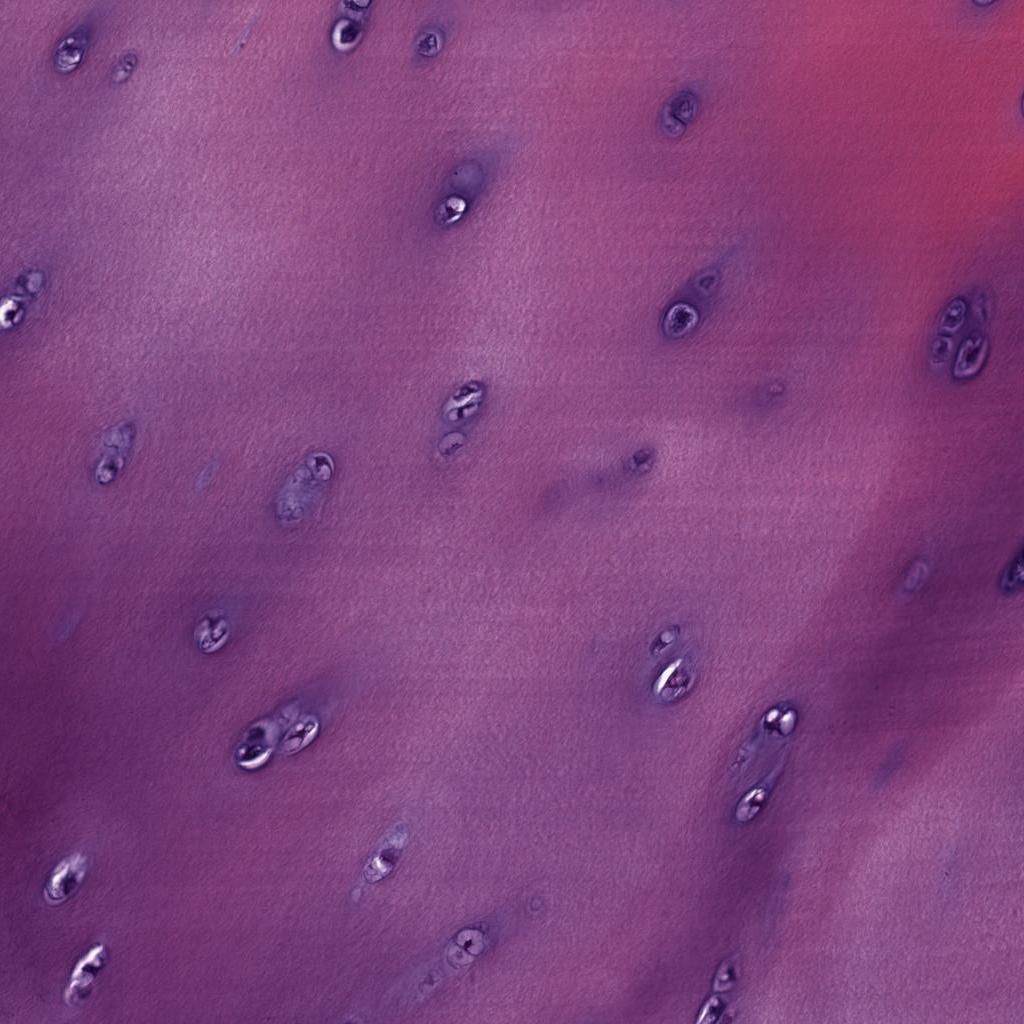
Label: Non-Tumor